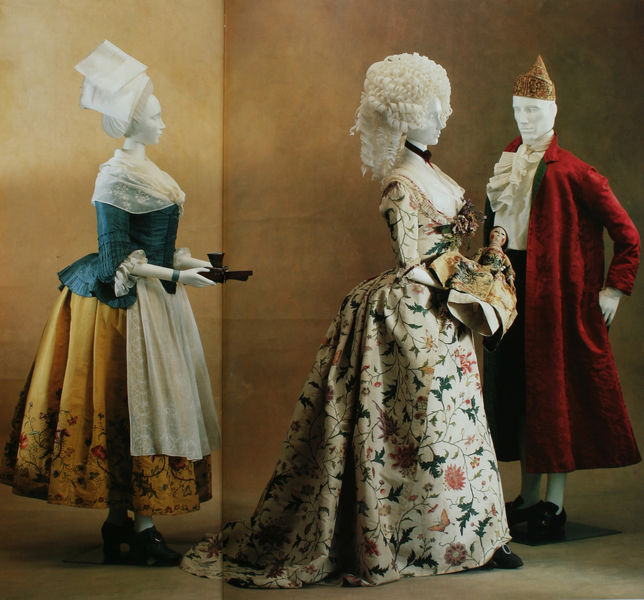
Titel: Jacke (Caraco) und Rock; Kleid (Robe à l'anglaise); Herrenhausmantel (Banyan) und Culottes
Standort: Kyoto (Japan)
Institution: Kyoto Costume Institute
Schlagwörter: blau, mann, schatten, weiß, frauen, gelb, grün, menschen, ocker, ausschnitt, blumen, damen, frankreich, frisur, getränk, hell, hut, hüte, kleid, kleider, schwarz, türkis, dame, rosen, rot, tuch, haube, mode, muster, ornament, rock, anzug, jacke, kappe, mütze, wand, band, barock, bluse, diener, dienerin, gesicht, halten, kleidung, kragen, mensch, stehen, tablett, tragen, herr, bestickt, gold, haare, kostüm, mantel, reich, stoff, drei, kind, saum, spitzen, rokoko, perücke, schleppe, schürze, hintern, japan, magd, fotos, modell, zwei, halsband, mieder, röcke, schuhe, farbe, baby, blümchen, inszenierung, figuren, kaffee, büste, dienstmädchen, zofe, tasse, tee, rüschen, model, tor, foto, fotografie, schnalle, strümpfe, blumenmuster, porzellan, seite, krause, brokat, puppe, puppen, kopie, photo, ausstellung, tracht, china, servieren, geblümt, farbfoto, gut, oberteil, schultertuch, tageskleid, kostüme, teetasse, adlige, museum, gestickt, schnallenschuhe, hausrock, prunk, gewebe, textil, gewebt, knick, kaffeetasse, korsage, reifrock, rüschenbluse, schutz, rücke, jabot, mozart, corsage, barrock, kyoto, stöckelschuhe, models, faltspur, mante, herrin, traditionell, schokolade, absatzschuhe, rück, kakaomädchen, kxoto, oberteile, drahtgeflecht, 3, hoftsaat, perücke3